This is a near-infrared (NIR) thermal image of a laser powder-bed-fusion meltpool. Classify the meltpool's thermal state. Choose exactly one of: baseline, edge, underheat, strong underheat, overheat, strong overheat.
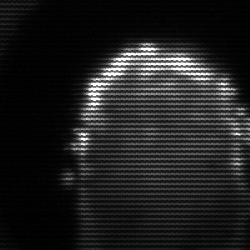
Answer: baseline